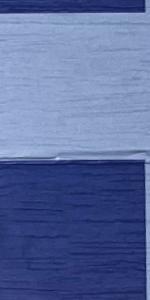
Label: Empty